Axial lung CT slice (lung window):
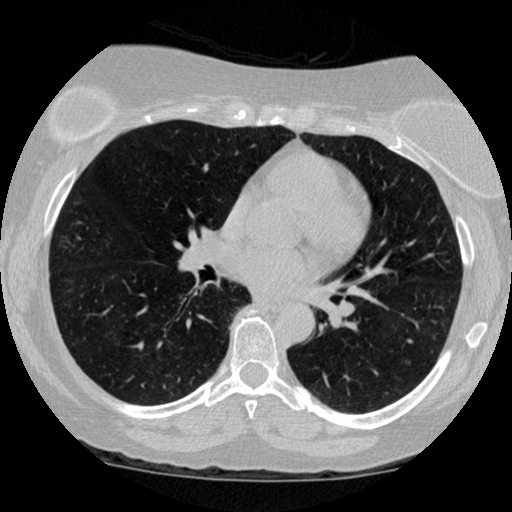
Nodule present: no